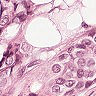
Metastatic tissue present: yes